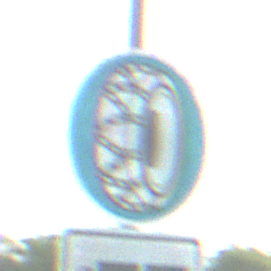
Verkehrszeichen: SchneekettenVorgeschrieben
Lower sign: HinweisDurchSinnbild16
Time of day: MorningAfternoon
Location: Outdoor (Nature)
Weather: PartlyCloudy
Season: NotSpecified
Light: Natural